Question: This question is mainly related to this answer: <URL> so would be ideal if @Paul R has a chance to look at it.
I have a signal, which I have computed a STFT on. The size of the NFFT is 256 with an overlap of 128. This has produced 21 separate blocks containing the output.
I would like to therefore convert this into Hertz to see what the different Hertz are for each of these points within the signals. I have computed the magnitude using the following formula:
'''
sqrt(output[i][j].re * output[i][j].re + output[i][j].im * output[i][j].im)
'''
This produces the following:

I'm mainly confused with how the next part works. For example I essentially have a 2D vector containing all of the blocks from the STFT (each of size 256). Do I therefore calculate the magnitude for each of the points within the block, calculate the highest number of the magnitude and then use the formula 'freq = i_max * Fs / N'?
If so, would it look something like the following (An example, not actual data):
'''
D0 = {0.23 + 1.58,
1.05 + 0.56,
0.58 + 1.38,
.....,
0.58 + 87.6}
= mag[0] = sqrt(0.23 * 0.23 + 1.58 * 1.58),
....
....
'''
This would then produce vector of magnitudes for each of the STFT output. From there, I can calculate which is the highest (Let's say 7) and then I can compute the following:
'''
freq = 7 * 44100 / 4
'''
Where 44100 = Sample rate and 4 = size of the STFT block.
This would then give me what frequency each of the blocks are.
Is this correct, or, am I missing the point completely?
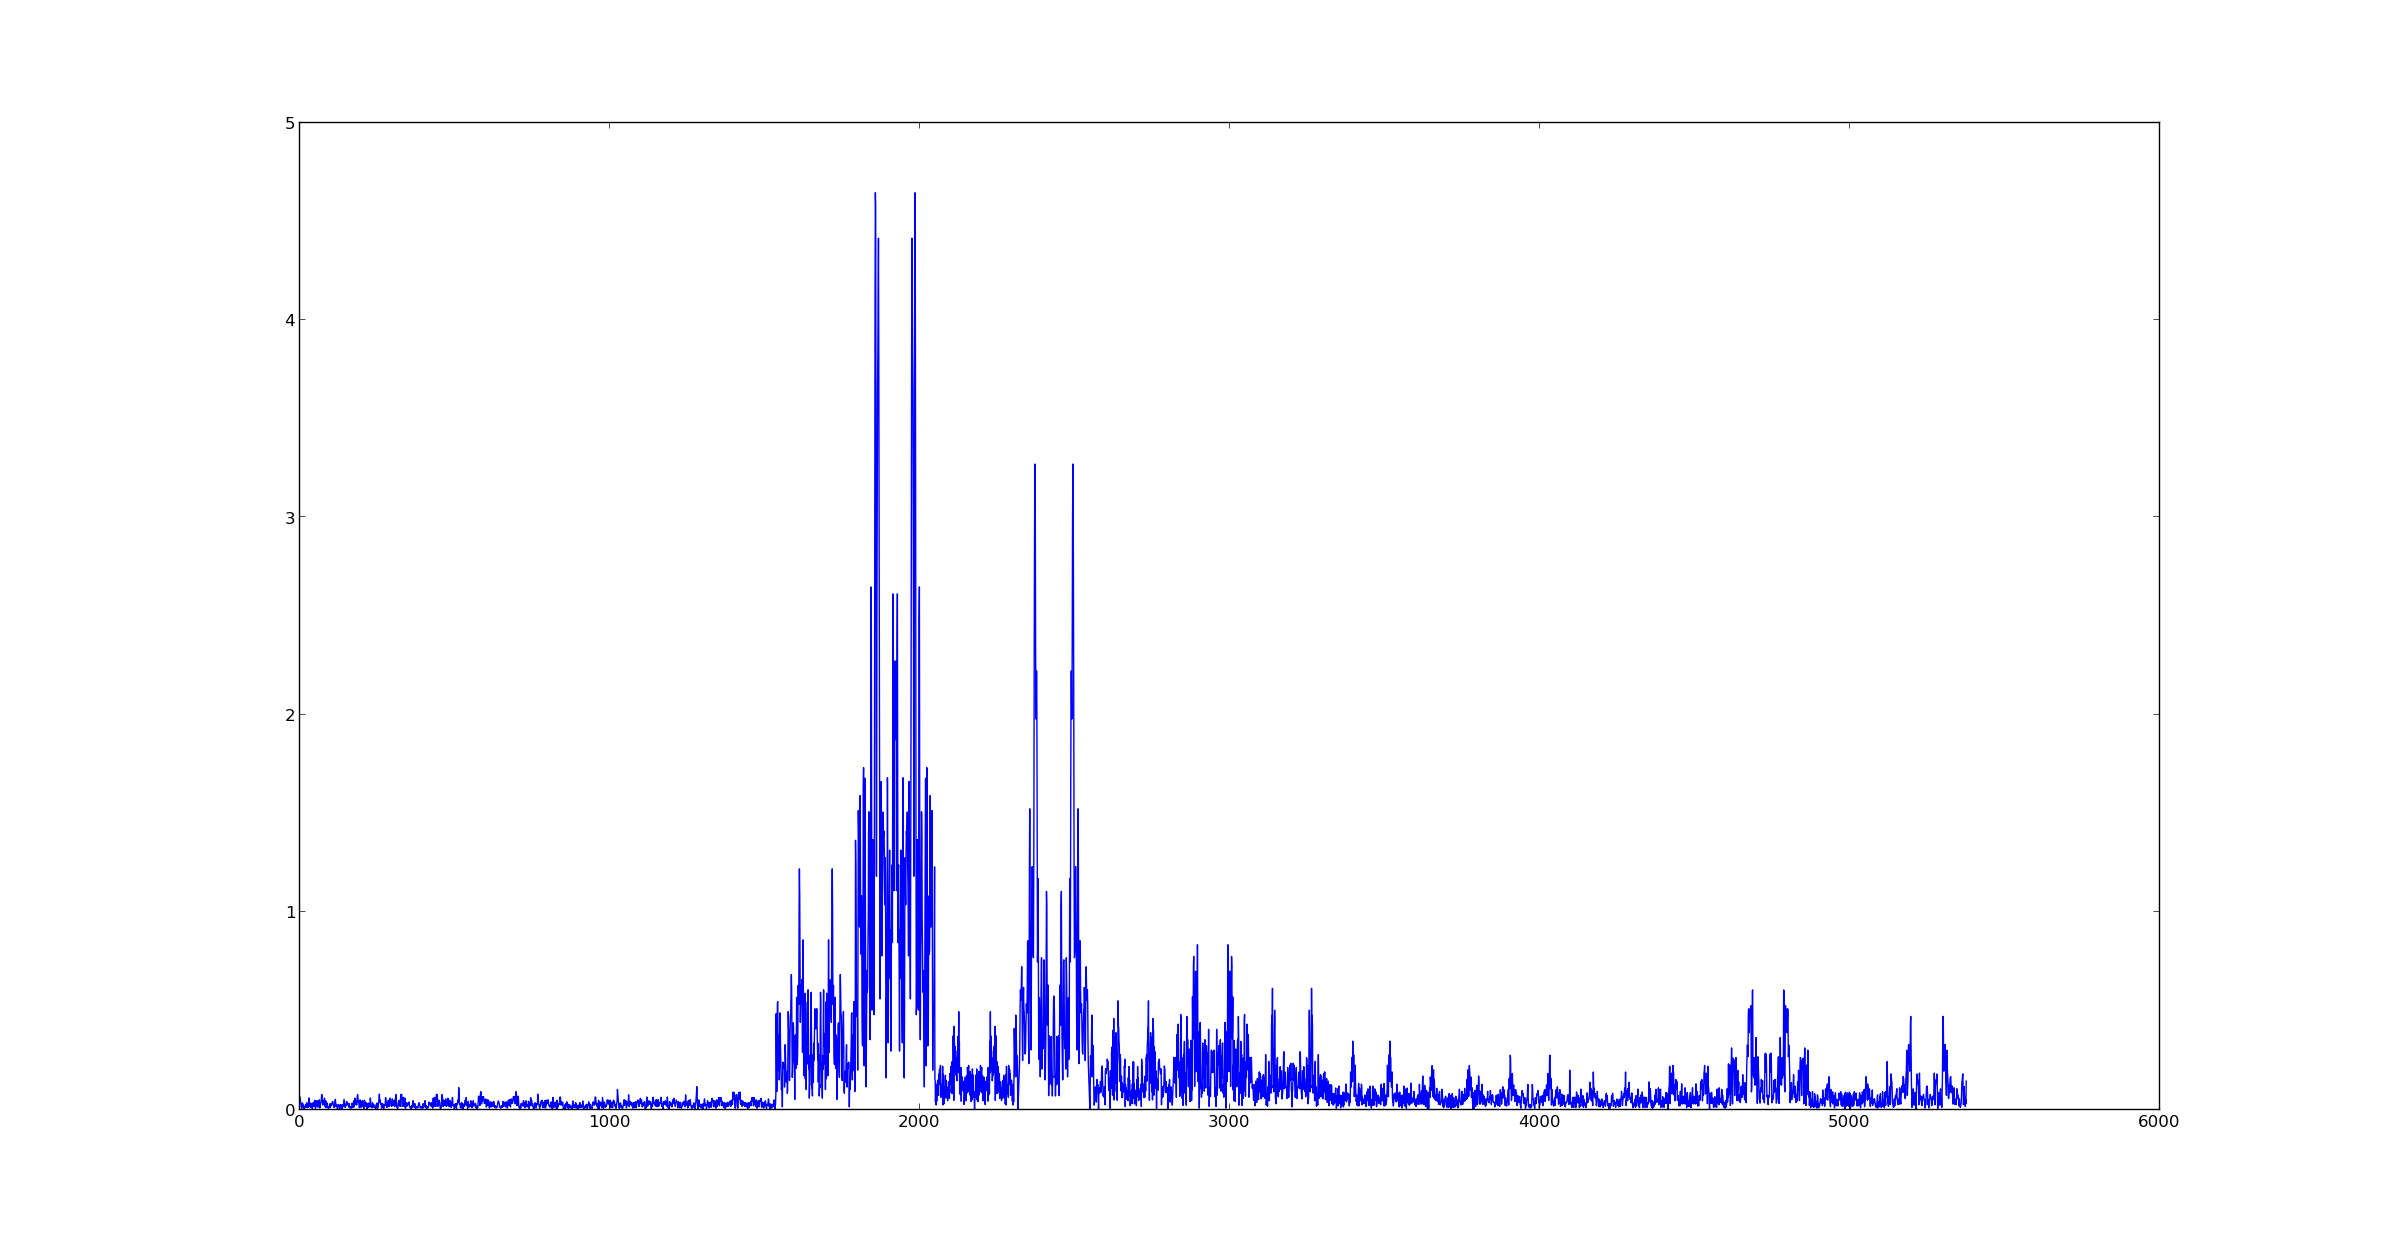
Answer: You're confusing a few things, your output image seems to be the all 21 blocks (FFT) together 21 * 256 = 5376 points, it's really not help nothing !
You need find the fundamental frequency for every block (NFFT=256) using:
'''
freq = MaxMagnitudeFromThisBlockFFT * Fs / NFFT
'''
For your case:
'''
freq = MaxMagnitudeFromThisBlockFFT * 44100 / 256
'''
At the end you will find 21 frequencies one for each block FFT
PS:
Your NFFT is 256 and your sample rate is 44100, then your frequency resolution is 44100/ 256 = 172,265625, if you want more accurate try NFFT= 2048 or 4096.